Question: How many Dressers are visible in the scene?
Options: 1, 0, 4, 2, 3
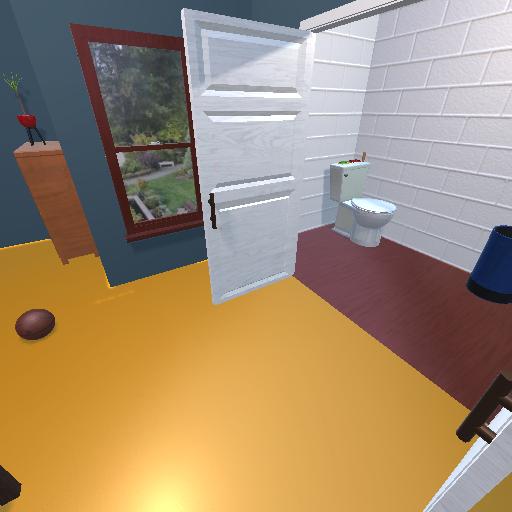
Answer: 1